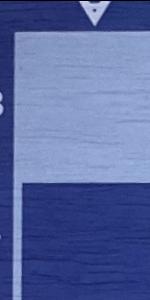
Label: Empty